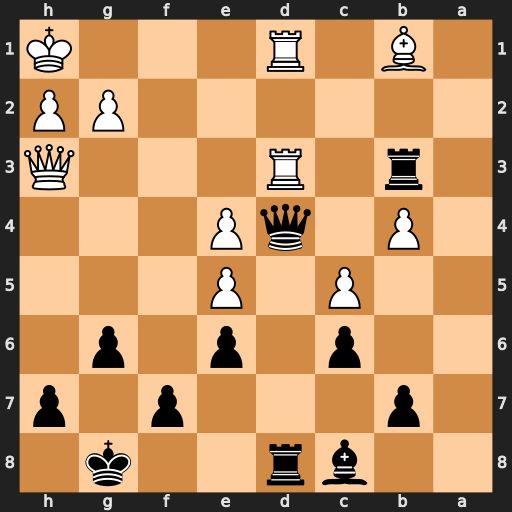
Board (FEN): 2br2k1/1p3p1p/2p1p1p1/2P1P3/1P1qP3/1r1R3Q/6PP/1B1R3K
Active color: b
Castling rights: -
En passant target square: -
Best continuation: Rxb1 Rxb1 Qxd3 Qxd3 Rxd3